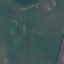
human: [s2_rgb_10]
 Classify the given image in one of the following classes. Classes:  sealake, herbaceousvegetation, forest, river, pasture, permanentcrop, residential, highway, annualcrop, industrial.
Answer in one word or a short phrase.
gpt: Pasture